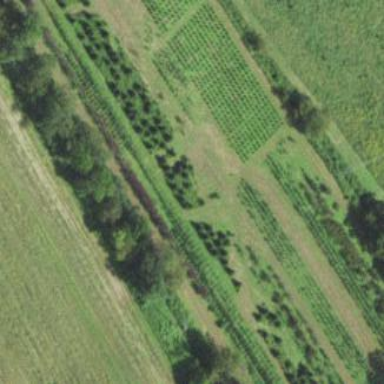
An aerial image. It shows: Plant nursery cultivating trees.